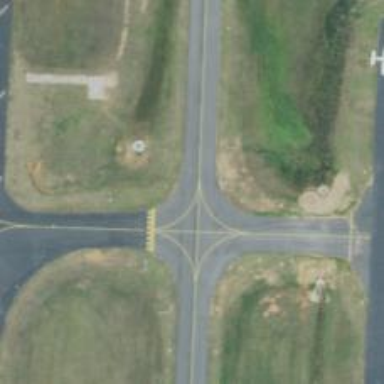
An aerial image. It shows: Image of taxiway at airport.